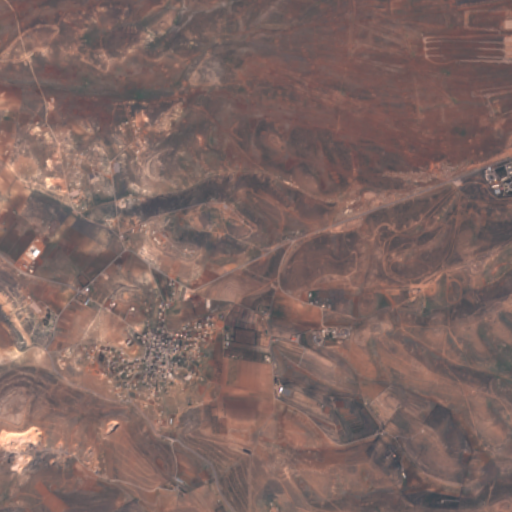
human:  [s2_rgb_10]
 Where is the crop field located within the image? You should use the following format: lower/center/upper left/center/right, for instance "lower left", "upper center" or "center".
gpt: The crop field is located in the upper left of the image.
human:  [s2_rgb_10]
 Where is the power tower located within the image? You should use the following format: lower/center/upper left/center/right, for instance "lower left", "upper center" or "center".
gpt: The power tower is located in the upper left of the image.
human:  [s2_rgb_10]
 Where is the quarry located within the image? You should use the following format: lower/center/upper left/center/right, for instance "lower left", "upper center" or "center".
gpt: The quarry is located in the lower left of the image.
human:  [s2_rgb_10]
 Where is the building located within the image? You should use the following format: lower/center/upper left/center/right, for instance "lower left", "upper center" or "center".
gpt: There is no building in the image.